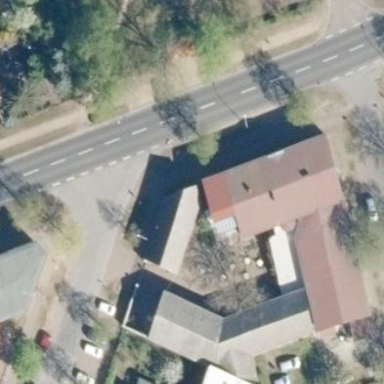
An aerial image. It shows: Restaurant building.